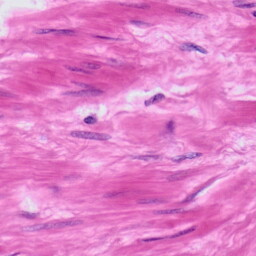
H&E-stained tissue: Prostate